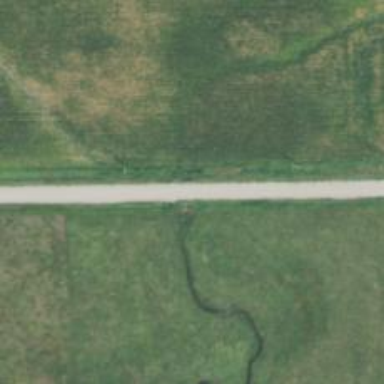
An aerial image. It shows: Unclassified road.